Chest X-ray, AP view. Patient: 69 years old, sex M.
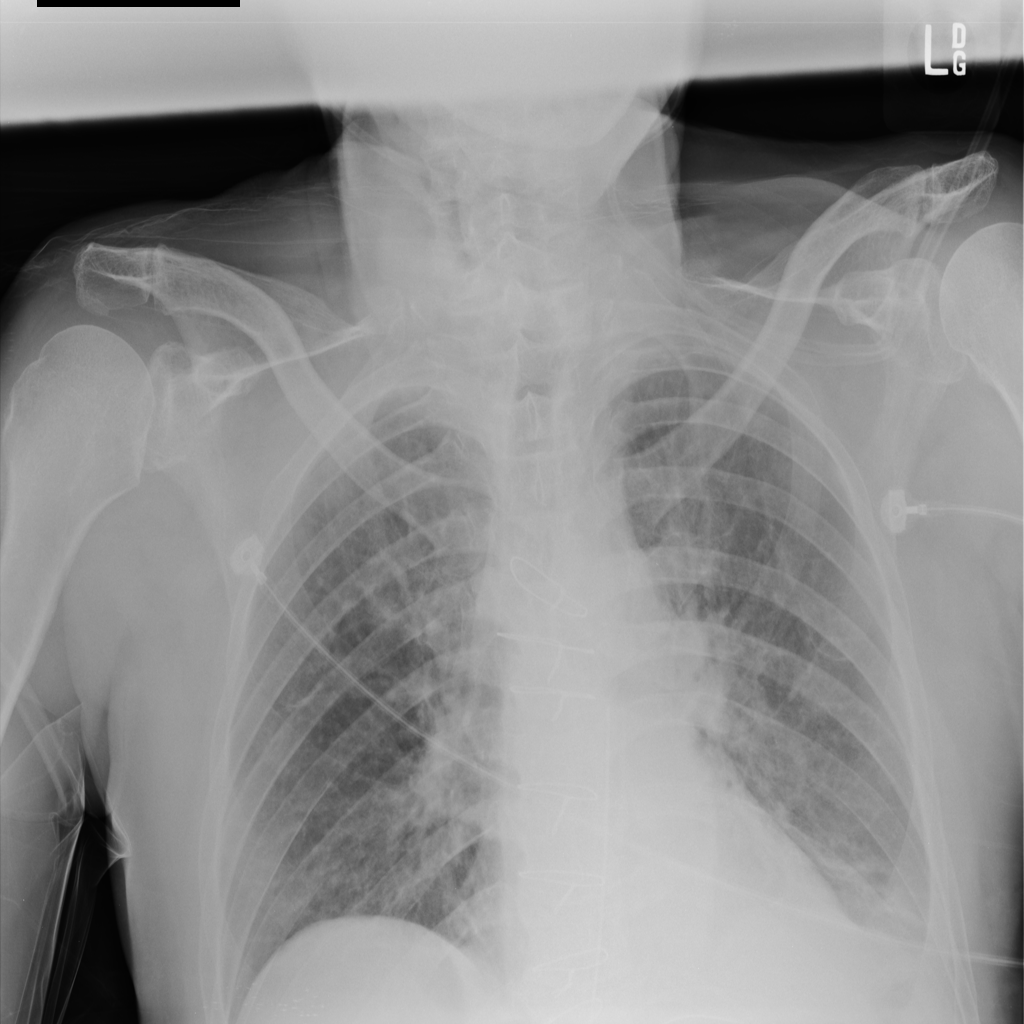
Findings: Effusion